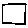
Label: square